Interaction volume radius: 10 \u00c5
Interaction volume height: 20 \u00c5
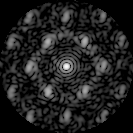
Disorder parameter: 0.5304